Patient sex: M
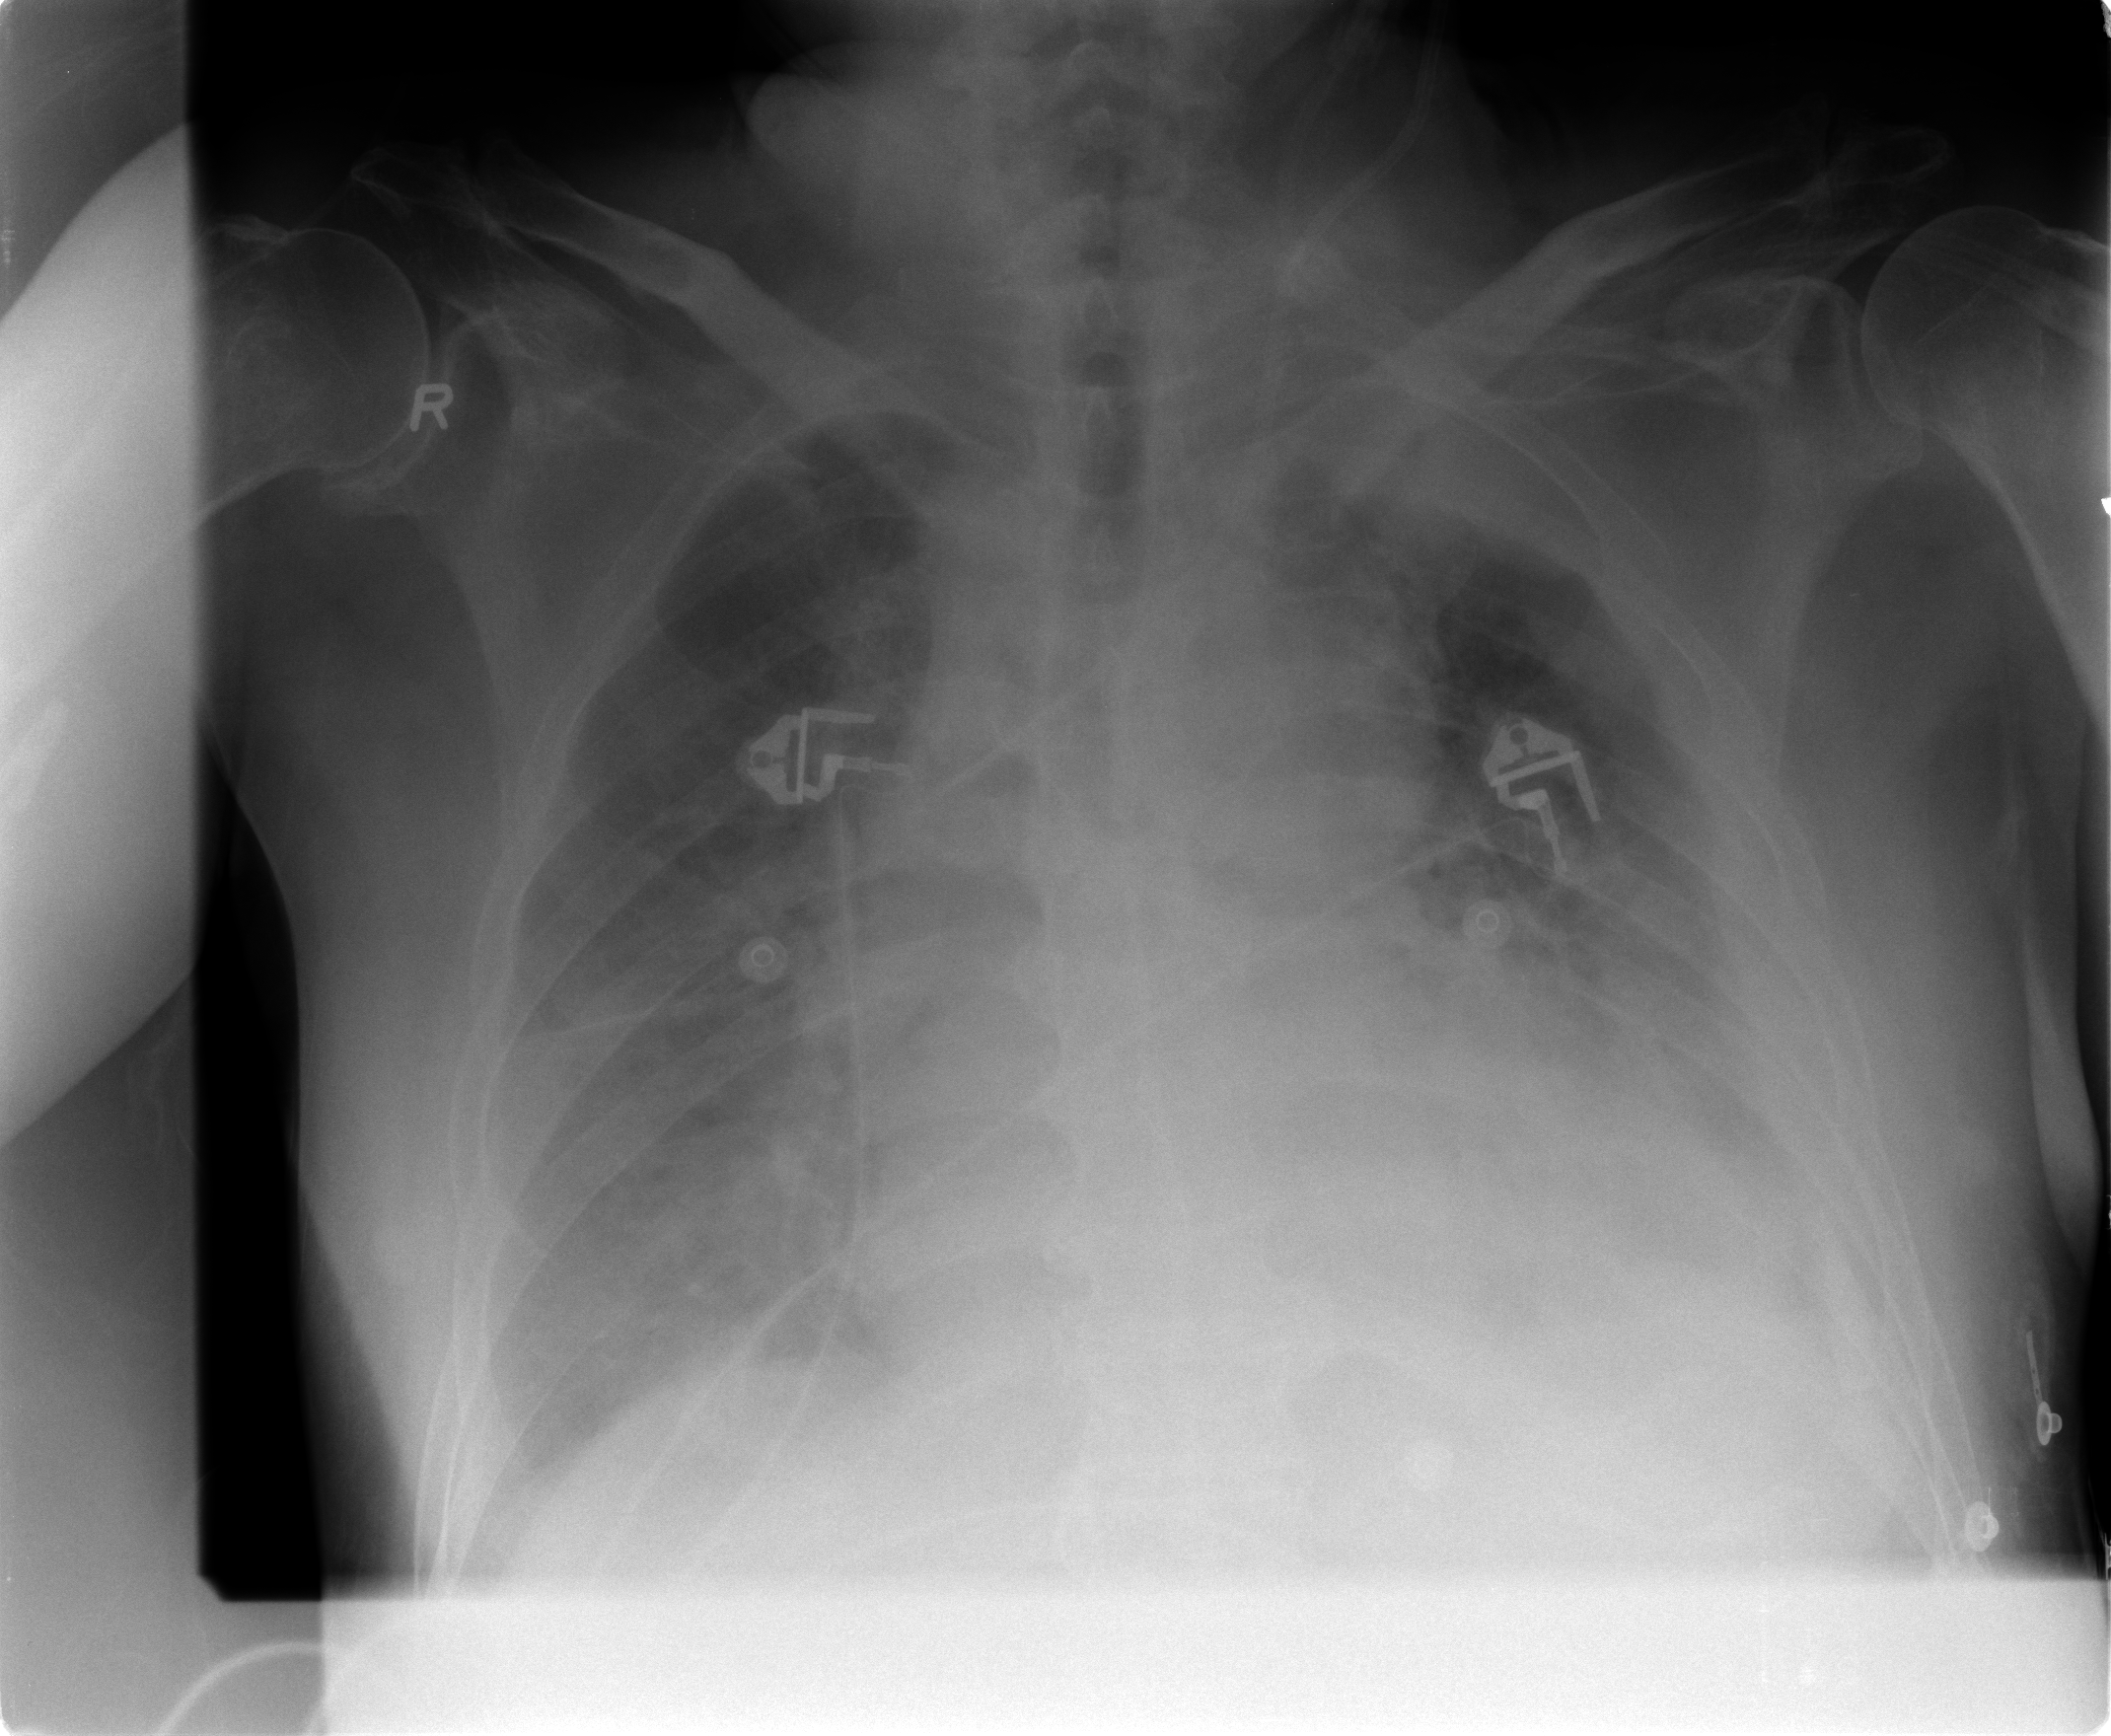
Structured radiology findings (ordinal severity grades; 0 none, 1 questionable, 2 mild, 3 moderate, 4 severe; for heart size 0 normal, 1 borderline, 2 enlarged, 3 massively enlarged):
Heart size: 2
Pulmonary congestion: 1
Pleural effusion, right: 2
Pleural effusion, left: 3
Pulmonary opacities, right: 2
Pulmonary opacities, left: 2
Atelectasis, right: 2
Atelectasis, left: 3